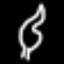
Label: leaf